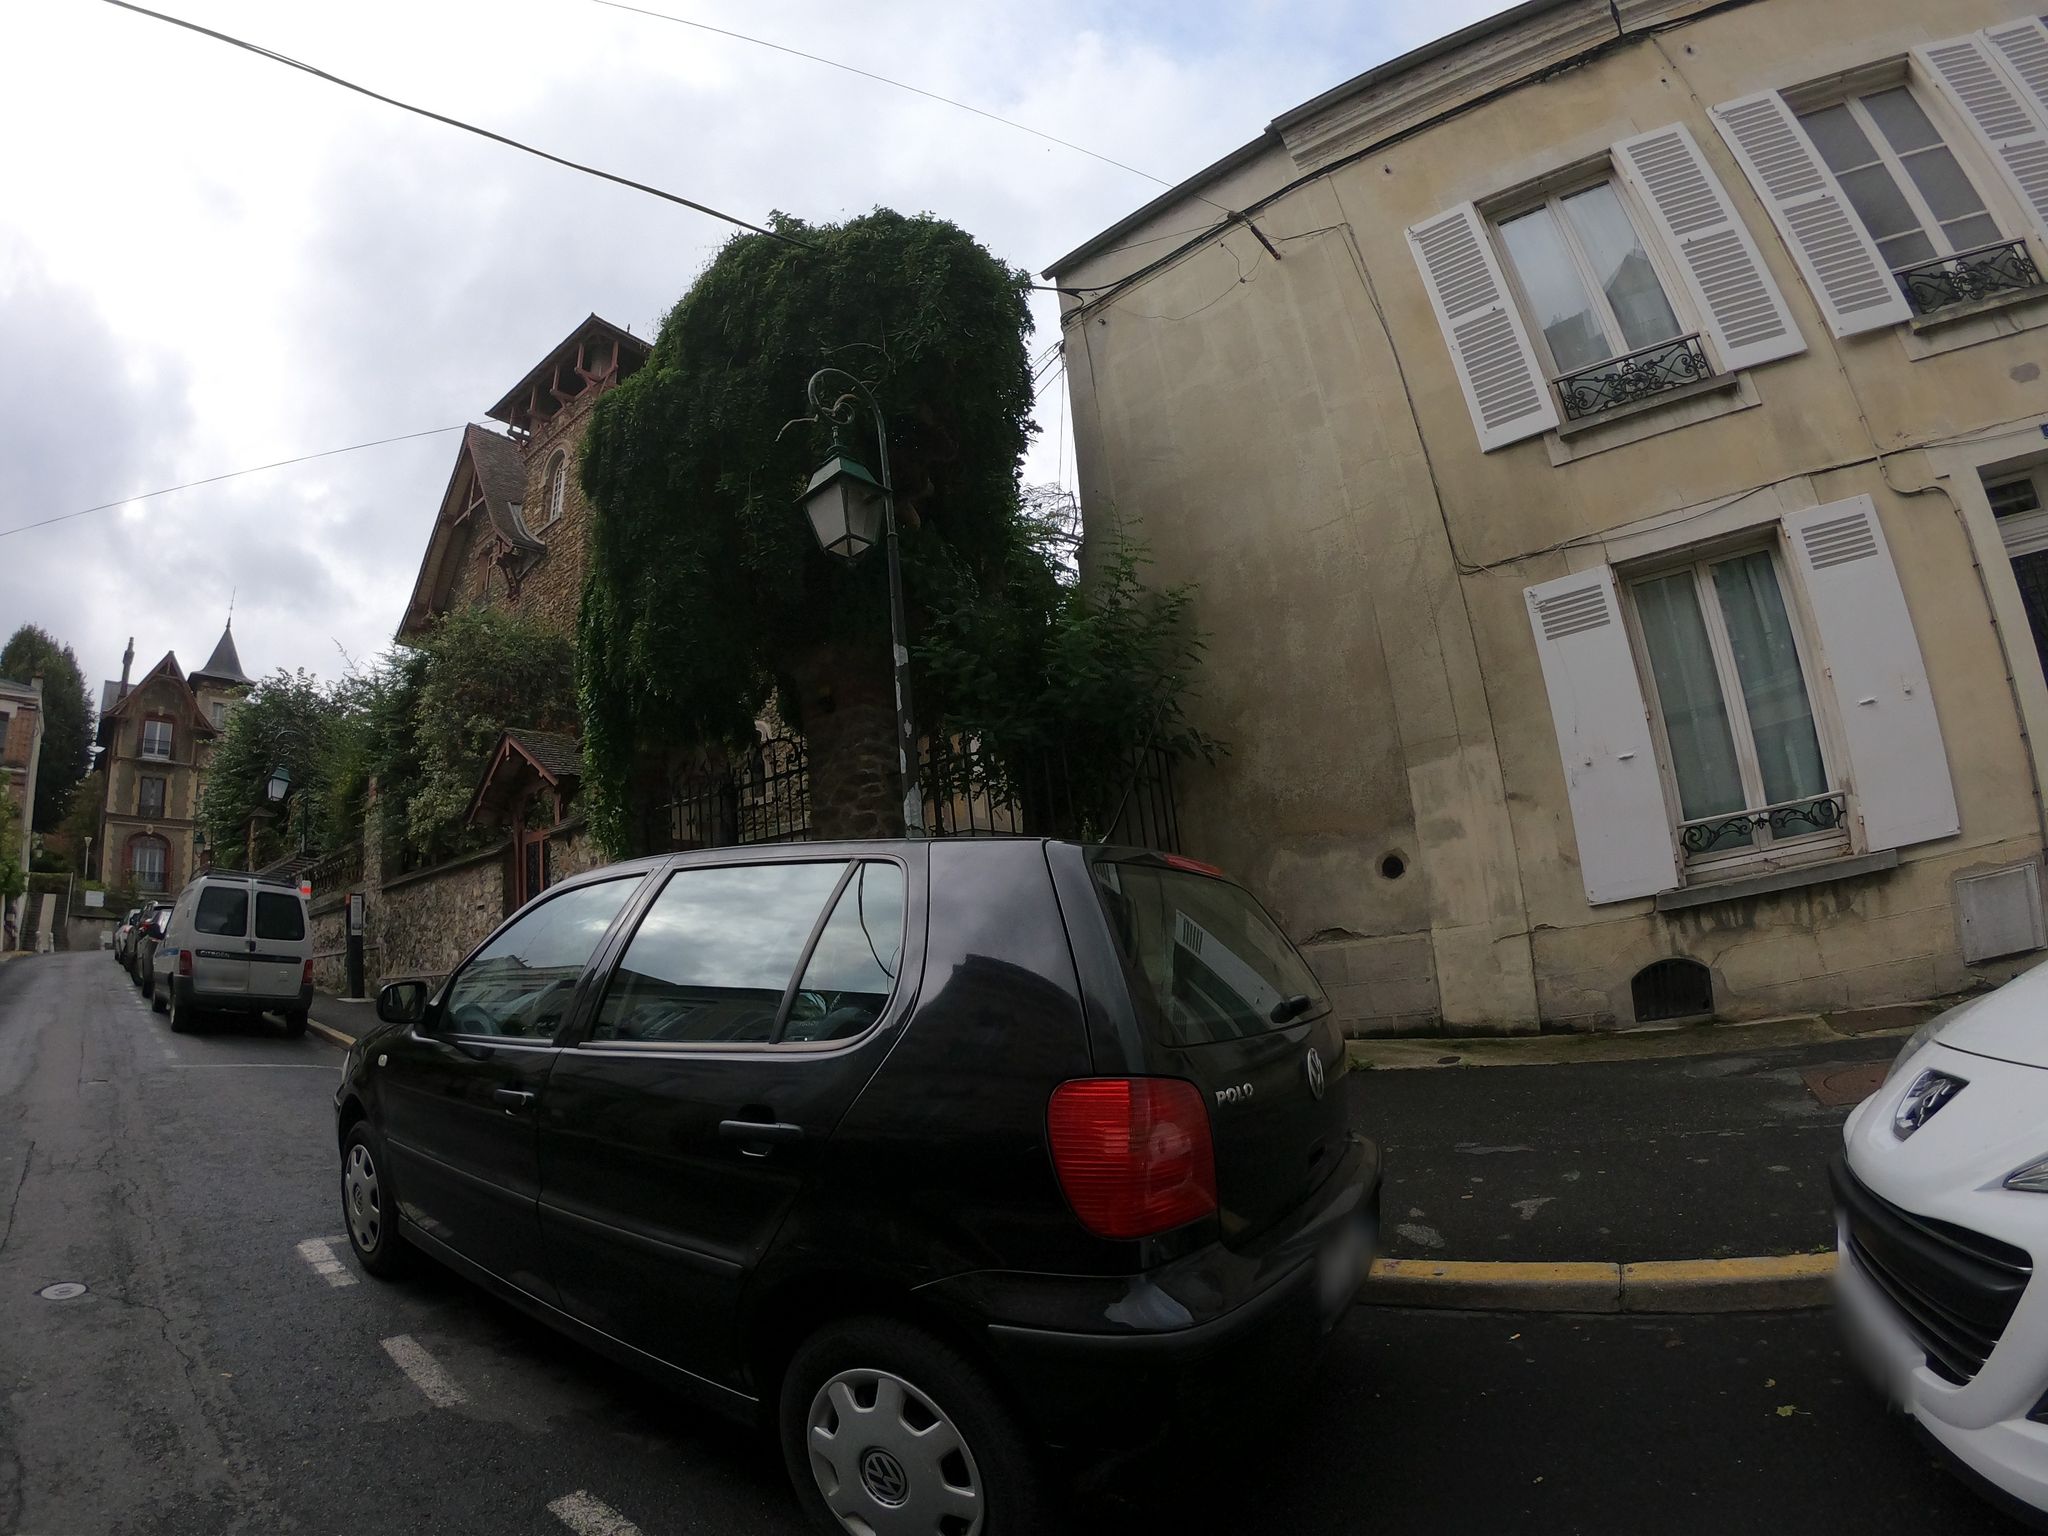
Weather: cloudy
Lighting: day
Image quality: good
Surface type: driving surface
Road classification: residential
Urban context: urban centre
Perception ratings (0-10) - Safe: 6.02, Lively: 8.41, Beautiful: 6.75, Boring: 8.33, Depressing: 5.08, Wealthy: 7.03